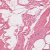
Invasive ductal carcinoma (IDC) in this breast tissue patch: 0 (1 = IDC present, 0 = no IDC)